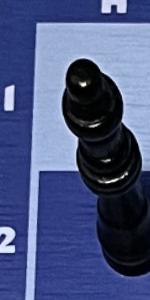
Label: Queen_Black